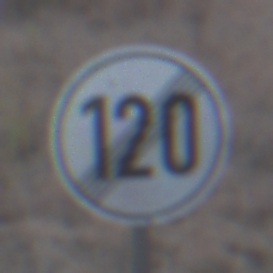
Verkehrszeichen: EndeGeschwindigkeit120
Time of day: SunriseSunset
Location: Outdoor (Nature)
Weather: Clear
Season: NotSpecified
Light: Natural